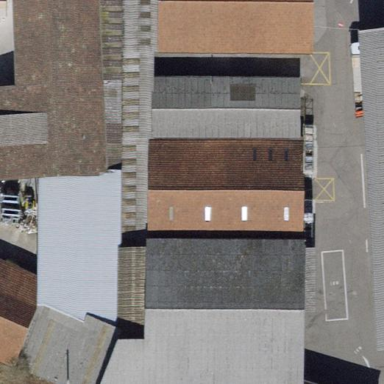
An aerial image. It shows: Industrial building with tile roof.